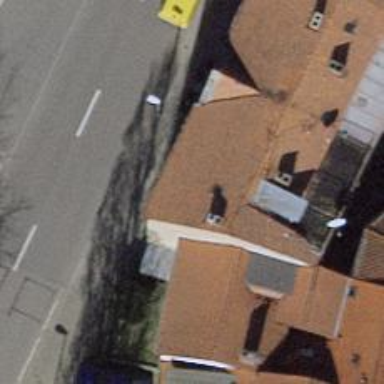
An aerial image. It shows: Beauty shop.